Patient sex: F
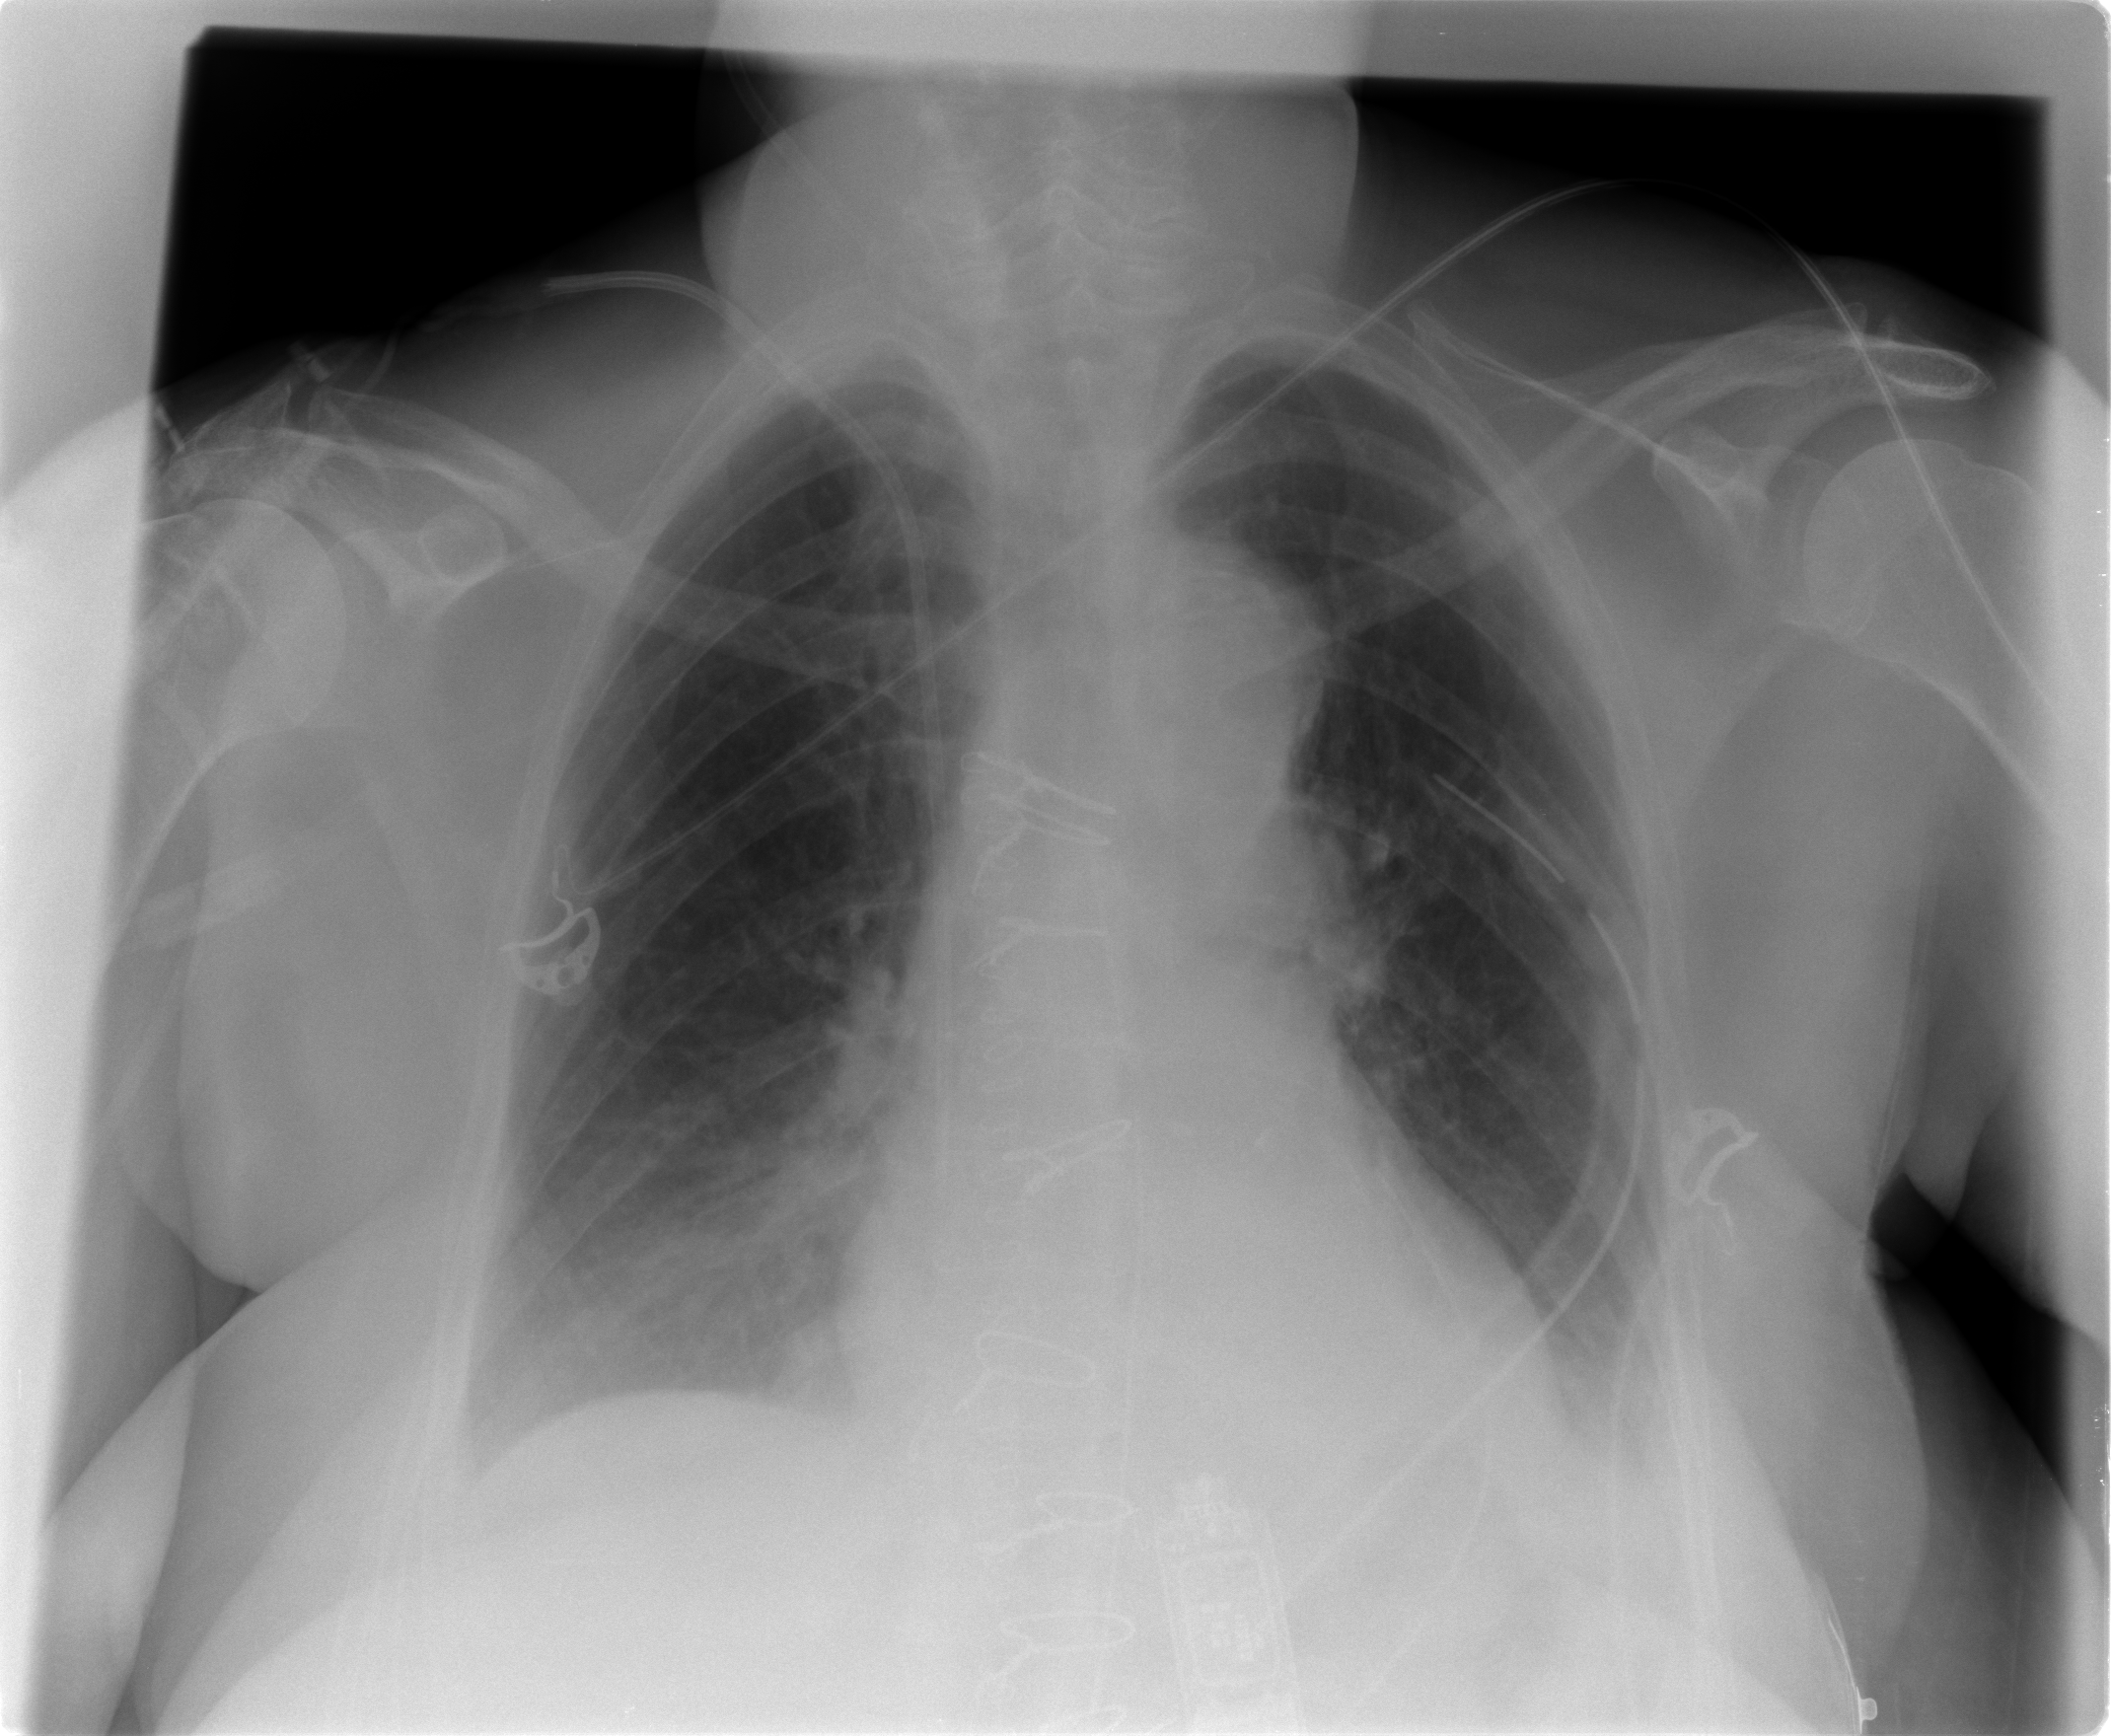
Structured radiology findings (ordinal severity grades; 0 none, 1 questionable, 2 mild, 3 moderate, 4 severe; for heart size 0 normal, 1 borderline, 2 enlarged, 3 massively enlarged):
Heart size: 0
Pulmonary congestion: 0
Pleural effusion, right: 0
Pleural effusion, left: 1
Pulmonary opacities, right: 0
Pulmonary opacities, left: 0
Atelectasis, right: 2
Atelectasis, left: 2